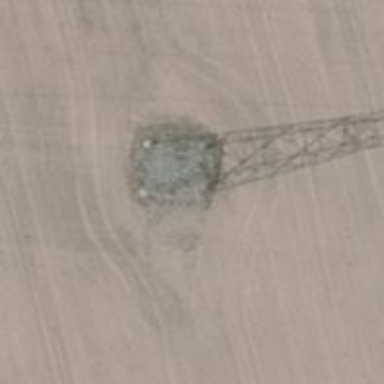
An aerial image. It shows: Power tower.